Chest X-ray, PA view. Patient: 76 years old, sex M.
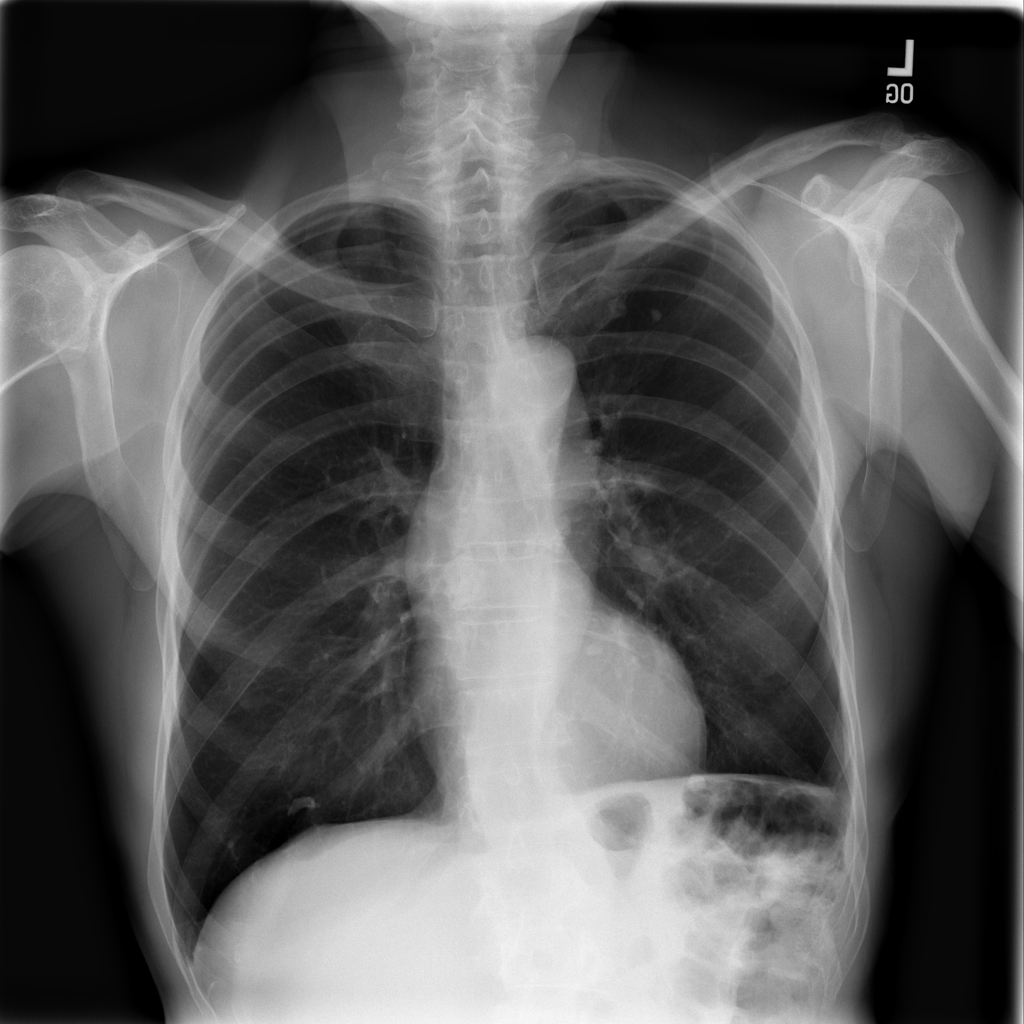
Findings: No Finding